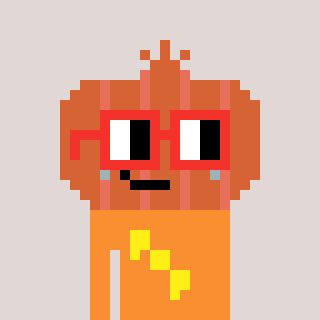
a pixel art character with square red glasses, a onion-shaped head and a orange-colored body on a warm background